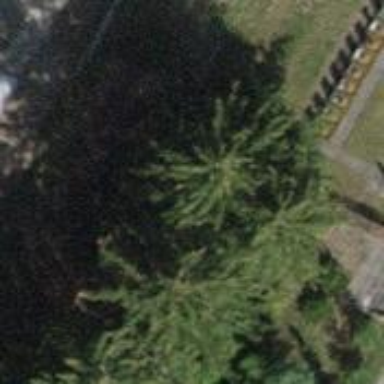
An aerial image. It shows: Needle-leaved tree in natural setting.